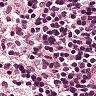
Metastatic tissue present: no